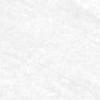
Label: change